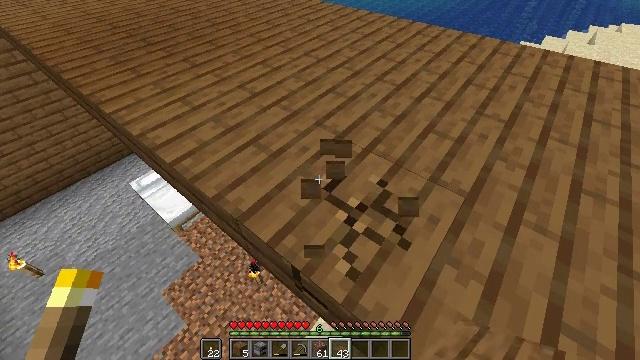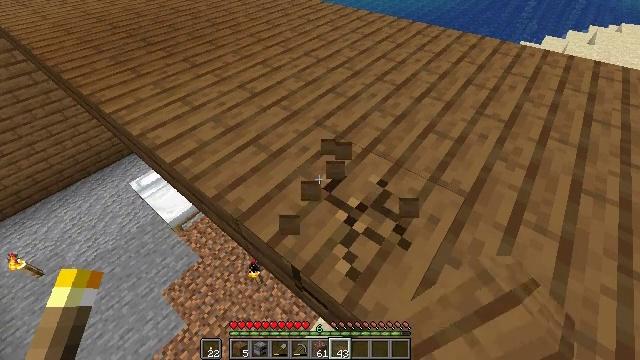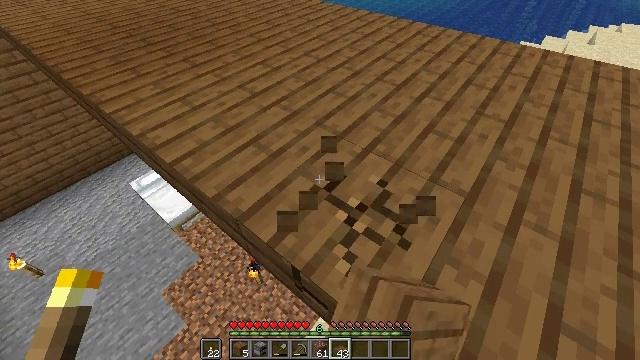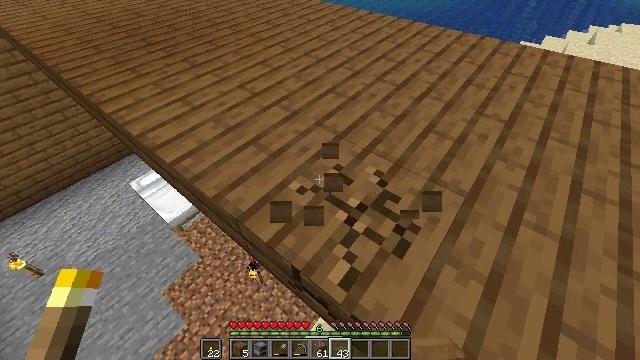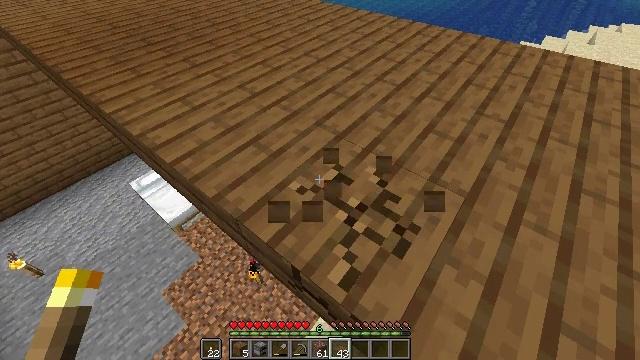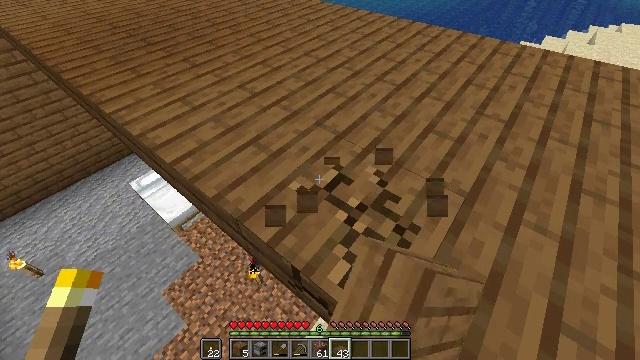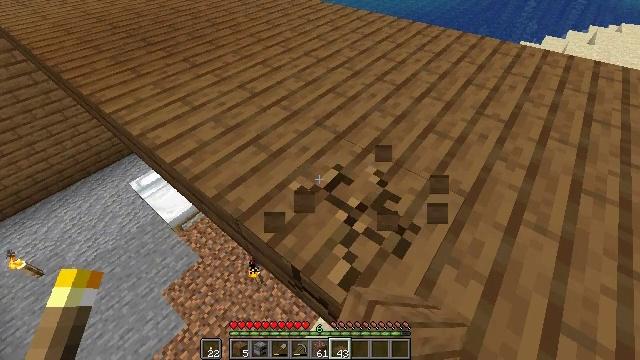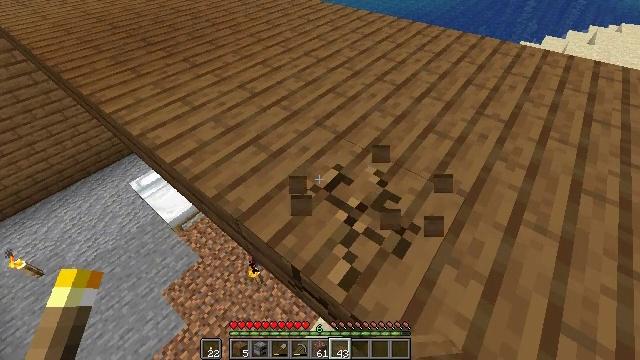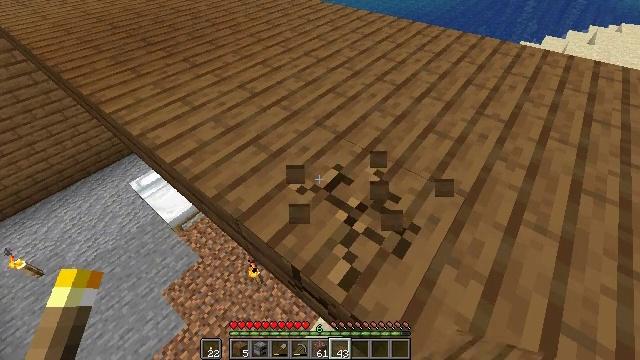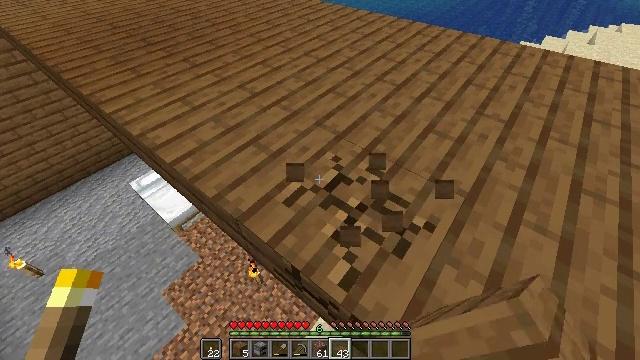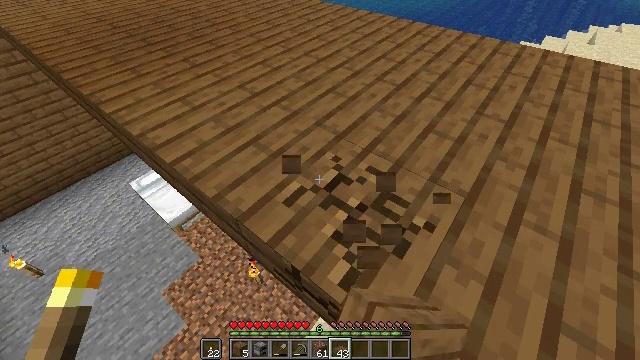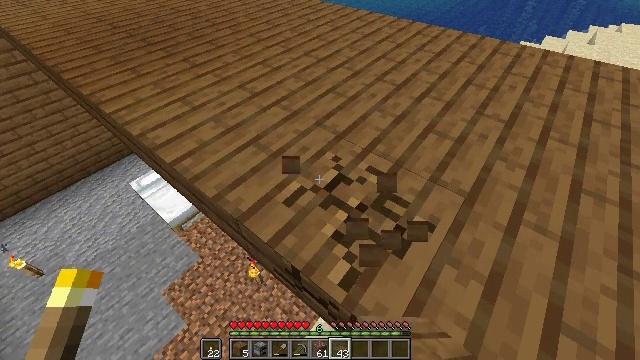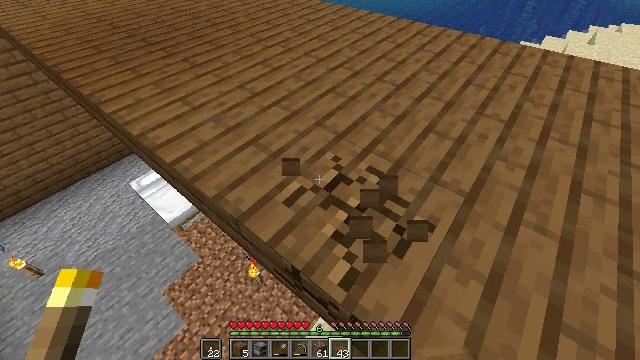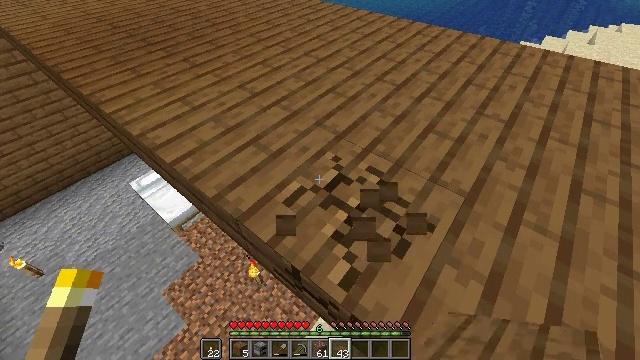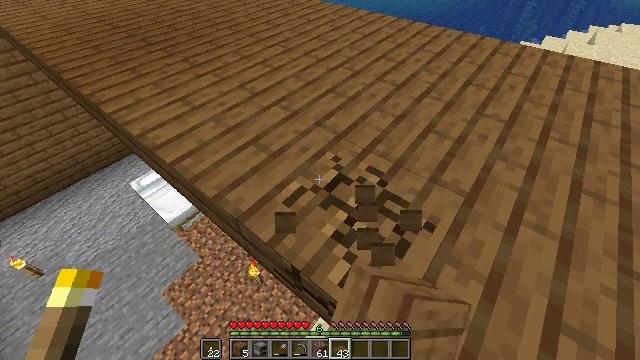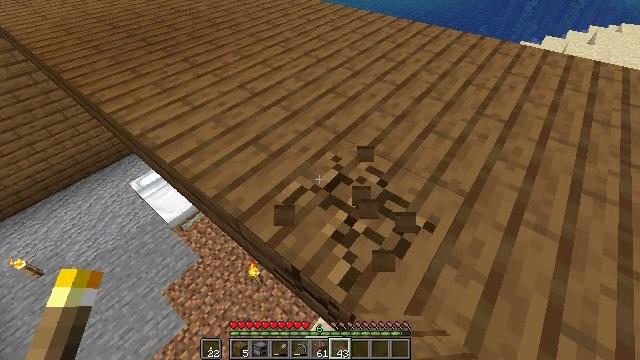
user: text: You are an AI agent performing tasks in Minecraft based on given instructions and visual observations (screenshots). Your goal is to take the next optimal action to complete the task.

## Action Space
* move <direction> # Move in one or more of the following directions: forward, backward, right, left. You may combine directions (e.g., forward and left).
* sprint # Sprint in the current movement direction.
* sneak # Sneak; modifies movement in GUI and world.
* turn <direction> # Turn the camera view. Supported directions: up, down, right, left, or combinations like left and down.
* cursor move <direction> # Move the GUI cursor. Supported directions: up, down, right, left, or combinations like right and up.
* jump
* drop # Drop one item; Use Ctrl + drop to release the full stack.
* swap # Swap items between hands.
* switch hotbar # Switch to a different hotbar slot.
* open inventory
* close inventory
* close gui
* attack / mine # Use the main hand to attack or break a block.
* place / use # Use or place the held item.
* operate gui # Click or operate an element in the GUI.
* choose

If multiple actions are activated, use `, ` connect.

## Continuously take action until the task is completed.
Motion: motion action
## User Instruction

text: Break the spruce slab from a structure.
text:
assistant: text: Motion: sneak, attack / mine
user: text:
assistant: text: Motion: sneak, attack / mine
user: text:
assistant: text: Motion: sneak, attack / mine
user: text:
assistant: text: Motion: sneak, attack / mine
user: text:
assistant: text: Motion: sneak, attack / mine
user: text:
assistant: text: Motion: sneak, attack / mine
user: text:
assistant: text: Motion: sneak, attack / mine
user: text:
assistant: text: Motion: sneak, attack / mine
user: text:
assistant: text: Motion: sneak, attack / mine
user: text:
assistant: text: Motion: sneak, attack / mine
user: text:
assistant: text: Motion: sneak, attack / mine
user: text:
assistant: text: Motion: sneak, attack / mine
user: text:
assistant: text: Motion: sneak, attack / mine
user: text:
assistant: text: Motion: sneak, attack / mine
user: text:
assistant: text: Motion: sneak, attack / mine
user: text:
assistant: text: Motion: sneak, attack / mine
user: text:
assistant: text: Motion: sneak, attack / mine
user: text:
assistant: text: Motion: sneak, attack / mine
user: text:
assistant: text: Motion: sneak, attack / mine
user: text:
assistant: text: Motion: sneak, attack / mine
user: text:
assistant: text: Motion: sneak, attack / mine
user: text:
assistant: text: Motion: sneak, attack / mine
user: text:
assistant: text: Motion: sneak, attack / mine
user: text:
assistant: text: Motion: sneak, attack / mine
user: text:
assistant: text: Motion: sneak, attack / mine
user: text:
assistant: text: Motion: sneak, attack / mine
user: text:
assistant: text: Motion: sneak, attack / mine
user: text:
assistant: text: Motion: sneak, attack / mine
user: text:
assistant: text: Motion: sneak, attack / mine
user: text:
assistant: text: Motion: sneak, attack / mine